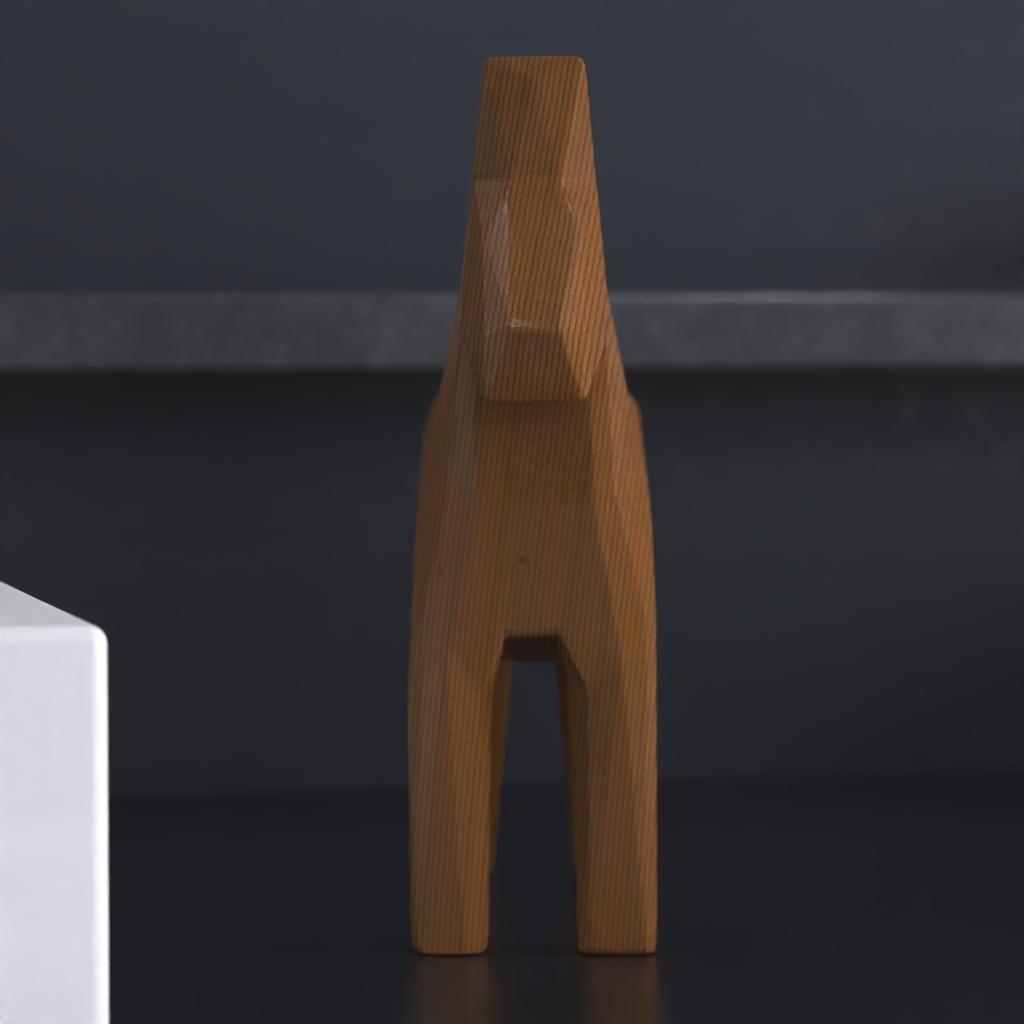
A high quality rendering of a dalahest_oak dalecarlian horse figurine made of varnished dark oak standing on a dark bathroom counter in an a clothing store with cold dimmed artificial lighting,medium shot from the front, 150 mm, f 11, bokeh